Question: I want to trim in extra edges from the xAxis .
I am using end on tick and start on tick to achieve that but somehow it seems that highcharts is ignoring that.

Here is the <URL>
'''
xAxis: [{
gridLineWidth: 2,
lineColor: '#000',
tickColor: '#000',
gridLineDashStyle:'ShortDash',
categories:xAxisCategories,
gridLineColor:'#000',
tickmarkPlacement:'on',
endOnTick: true,
startOnTick: true,
labels: {
rotation: -45,
align: 'right',
style: {
fontSize: '13px',
fontFamily: 'Verdana, sans-serif'
title: {
text: null
}
}],
labels: {
enabled: false
},
title: {
text: null
}
}],
'''
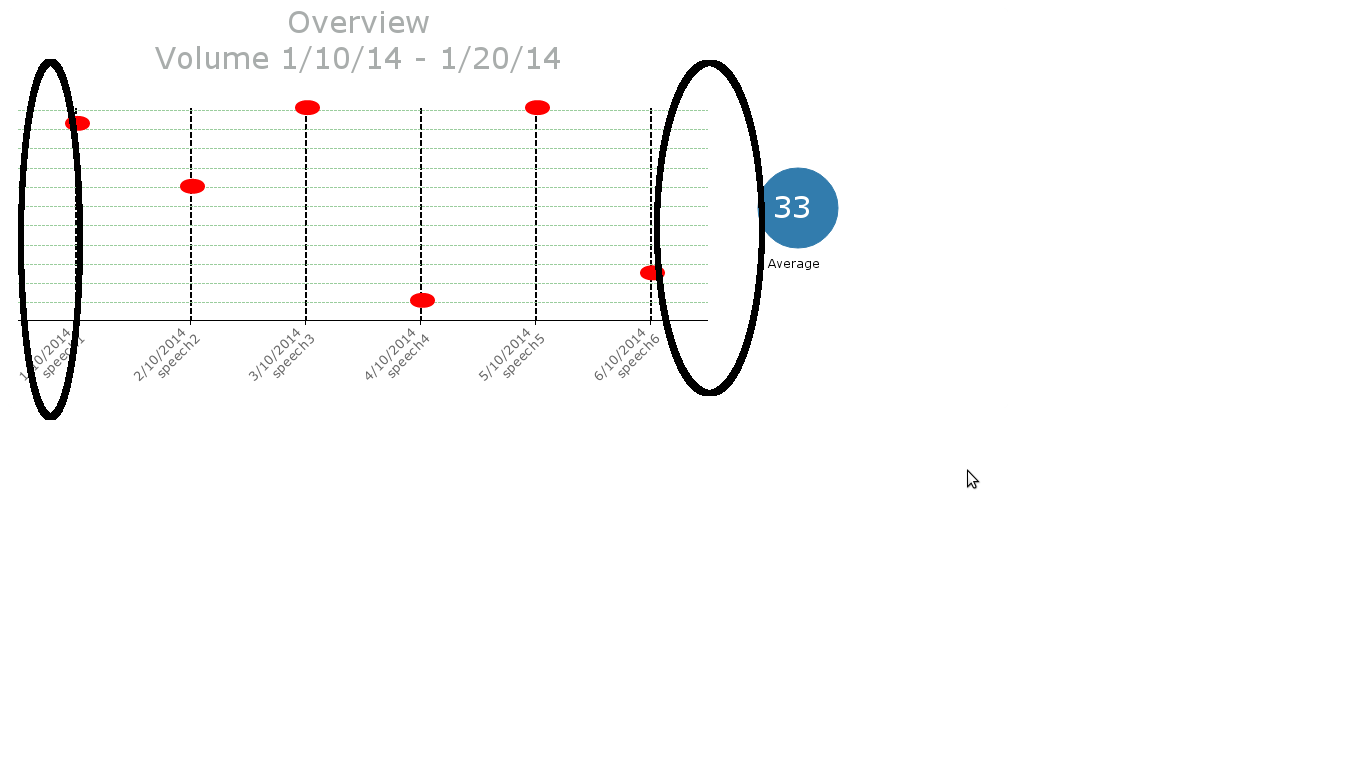
Answer: I think you mean 'startOnTick'. Anyway, that works exactly as should - note, you are using categories, that means plotting area is divided for categories equally (<URL>.
You have two options:
- -